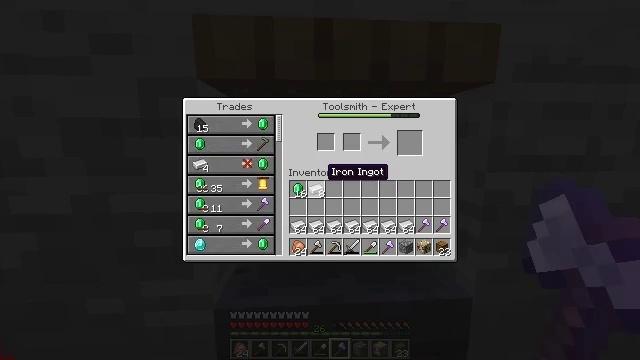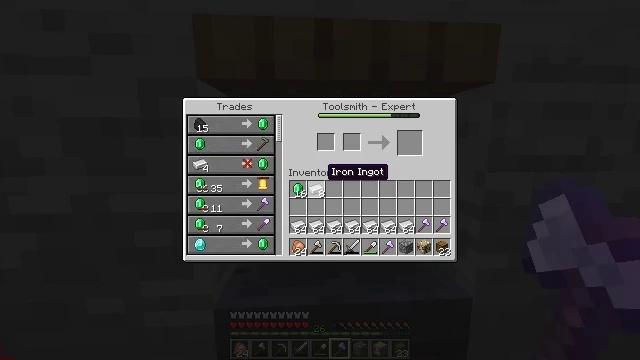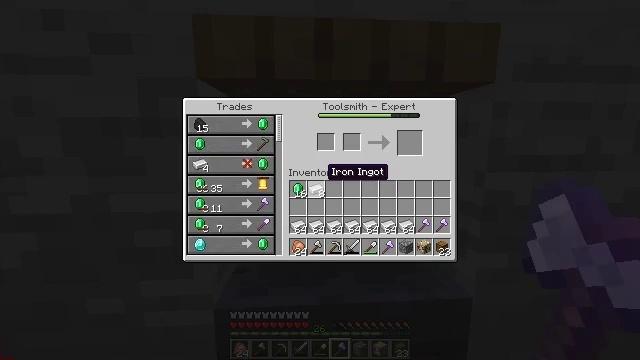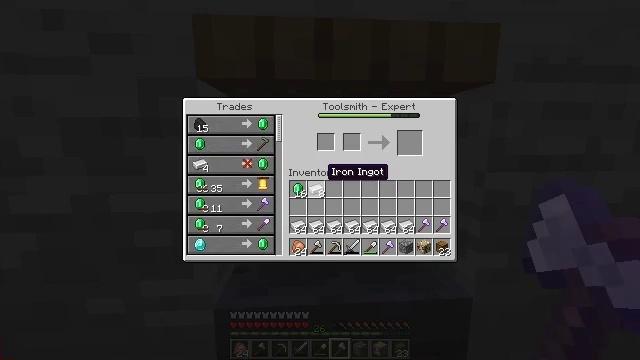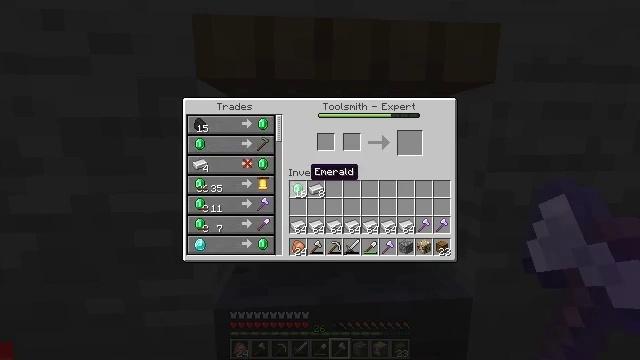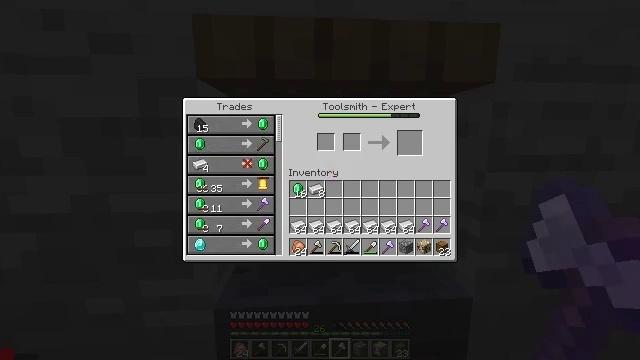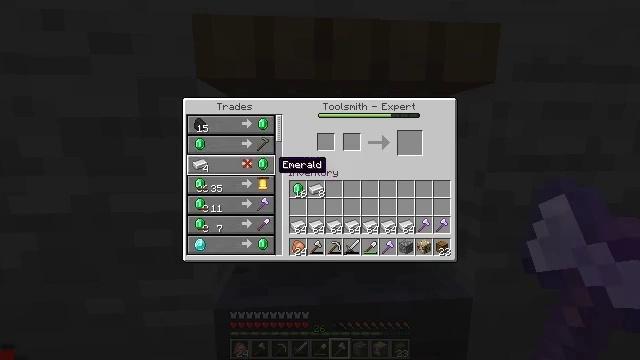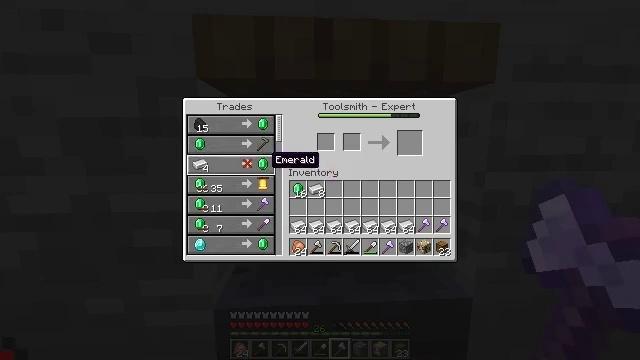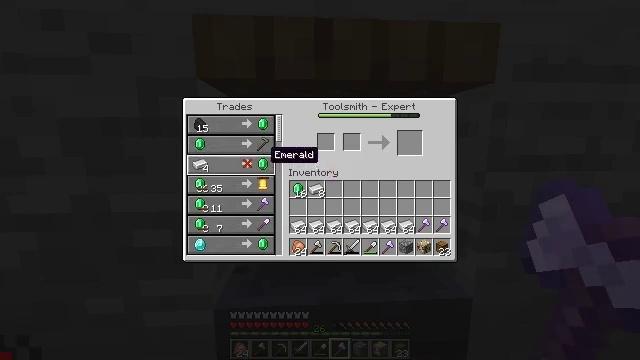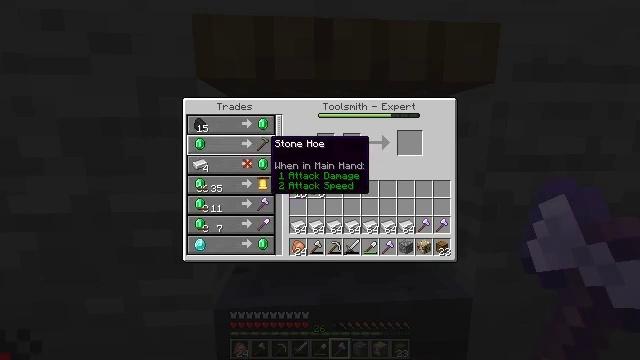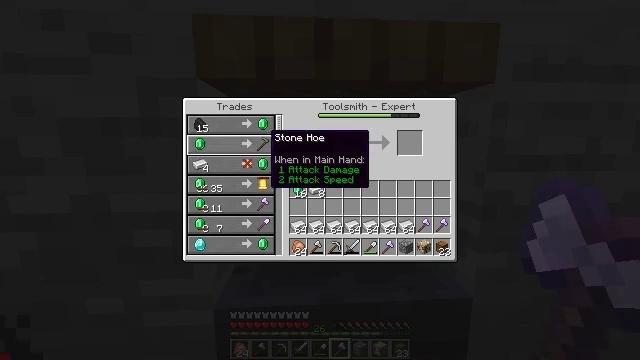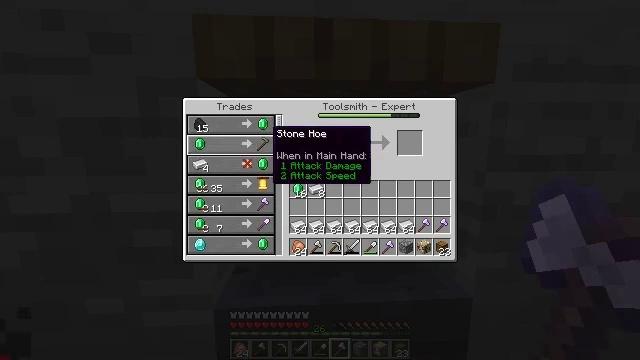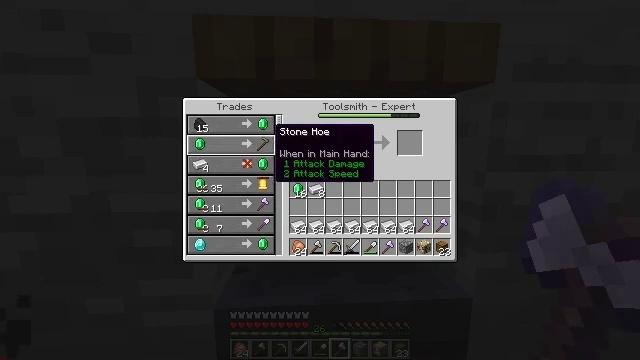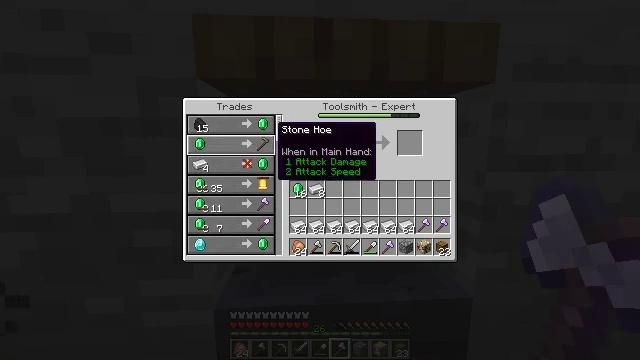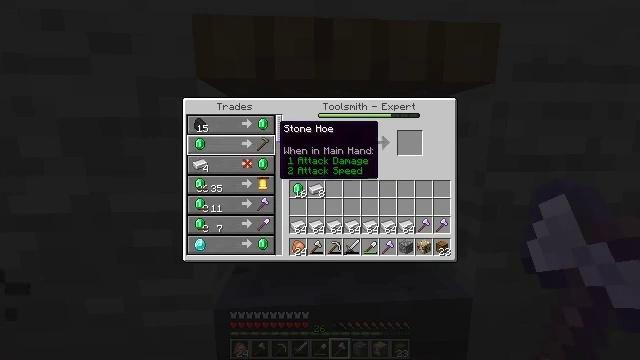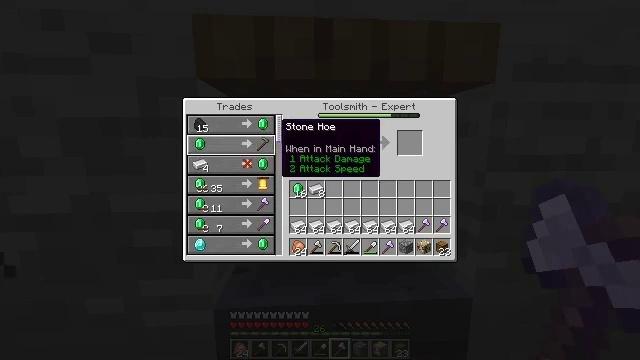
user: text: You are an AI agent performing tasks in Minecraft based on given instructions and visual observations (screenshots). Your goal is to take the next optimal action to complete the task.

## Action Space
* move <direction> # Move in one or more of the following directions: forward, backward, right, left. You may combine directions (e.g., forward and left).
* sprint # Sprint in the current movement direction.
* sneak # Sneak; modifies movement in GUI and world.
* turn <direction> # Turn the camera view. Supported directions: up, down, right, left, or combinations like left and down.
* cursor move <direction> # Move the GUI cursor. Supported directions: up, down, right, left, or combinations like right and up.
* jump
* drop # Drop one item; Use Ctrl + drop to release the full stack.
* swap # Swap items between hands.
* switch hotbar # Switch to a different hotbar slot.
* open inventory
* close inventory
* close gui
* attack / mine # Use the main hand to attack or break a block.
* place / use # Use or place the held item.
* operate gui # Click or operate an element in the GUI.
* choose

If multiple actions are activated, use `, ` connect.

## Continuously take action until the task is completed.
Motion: motion action
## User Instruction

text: Craft an iron shovel using sticks and iron.
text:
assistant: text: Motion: no_op
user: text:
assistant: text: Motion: no_op
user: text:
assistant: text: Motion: no_op
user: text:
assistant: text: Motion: turn left
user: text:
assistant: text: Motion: turn left
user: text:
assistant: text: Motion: turn left
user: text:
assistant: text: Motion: turn left
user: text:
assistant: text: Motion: no_op
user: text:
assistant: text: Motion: turn up
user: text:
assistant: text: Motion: no_op
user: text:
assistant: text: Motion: no_op
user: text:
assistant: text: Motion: no_op
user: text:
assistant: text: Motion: no_op
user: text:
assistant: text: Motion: no_op
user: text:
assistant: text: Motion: no_op
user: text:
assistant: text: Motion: no_op
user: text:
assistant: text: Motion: no_op
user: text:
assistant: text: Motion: no_op
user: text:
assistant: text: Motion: no_op
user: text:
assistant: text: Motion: no_op
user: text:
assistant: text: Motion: no_op
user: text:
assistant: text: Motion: no_op
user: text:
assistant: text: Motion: attack / mine
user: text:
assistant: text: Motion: attack / mine
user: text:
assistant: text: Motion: attack / mine
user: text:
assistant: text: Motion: turn down, attack / mine
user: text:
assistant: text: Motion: turn down, attack / mine
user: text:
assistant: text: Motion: turn down, attack / mine
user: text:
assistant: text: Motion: turn down, attack / mine
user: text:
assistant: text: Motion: attack / mine